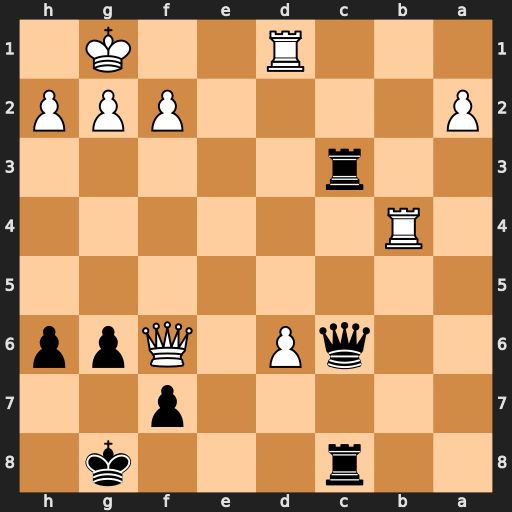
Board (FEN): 2r3k1/5p2/2qP1Qpp/8/1R6/2r5/P4PPP/3R2K1
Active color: b
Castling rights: -
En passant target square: -
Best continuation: Rc1 Qf3 Qxf3 gxf3 Rxd1+